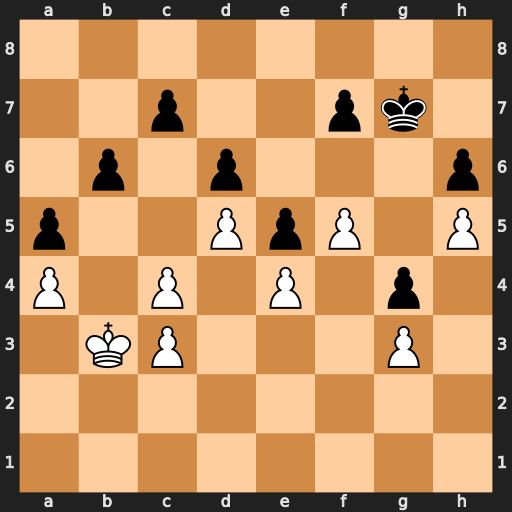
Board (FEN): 8/2p2pk1/1p1p3p/p2PpP1P/P1P1P1p1/1KP3P1/8/8
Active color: w
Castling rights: -
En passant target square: -
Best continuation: c5 dxc5 Kc4 Kf8 Kb5 Ke7 Kc6 Kd8 f6 c4 d6 cxd6 Kxd6 b5 axb5 a4 b6 Kc8 Ke7 a3 Kxf7